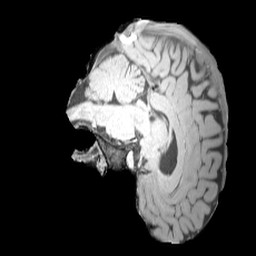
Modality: MP2RAGE
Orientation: sagittal